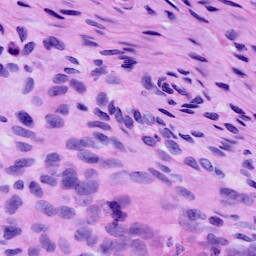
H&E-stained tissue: Cervix